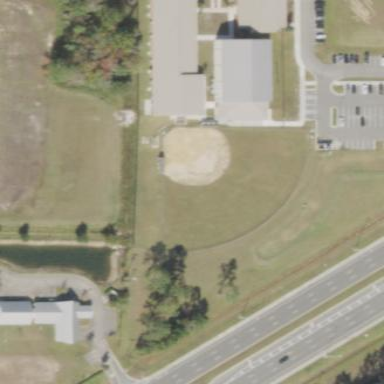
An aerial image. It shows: Baseball pitch for leisure land.